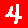
Digit: 4